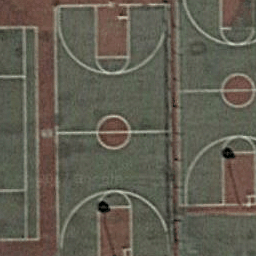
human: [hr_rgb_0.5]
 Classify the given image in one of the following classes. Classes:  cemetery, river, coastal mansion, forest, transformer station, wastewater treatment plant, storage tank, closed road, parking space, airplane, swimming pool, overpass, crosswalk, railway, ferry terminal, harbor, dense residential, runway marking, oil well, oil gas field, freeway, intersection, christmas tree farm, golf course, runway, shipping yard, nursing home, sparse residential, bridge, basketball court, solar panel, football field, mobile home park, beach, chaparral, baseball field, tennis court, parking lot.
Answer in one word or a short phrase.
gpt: basketball court